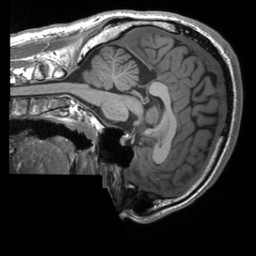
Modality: T1w
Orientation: sagittal
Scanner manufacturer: siemens
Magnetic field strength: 3 T
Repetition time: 2 s
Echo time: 0.0023 s